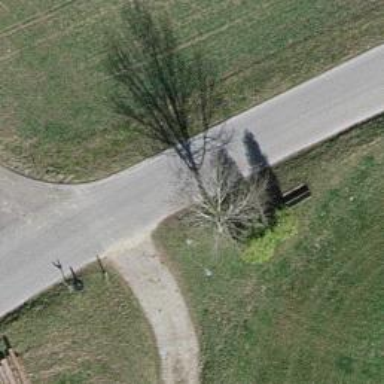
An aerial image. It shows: Bench for seating.